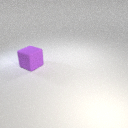
large purple rubber cube